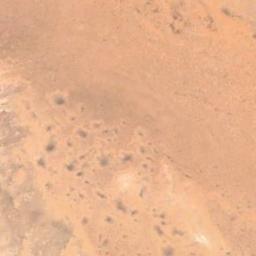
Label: desert